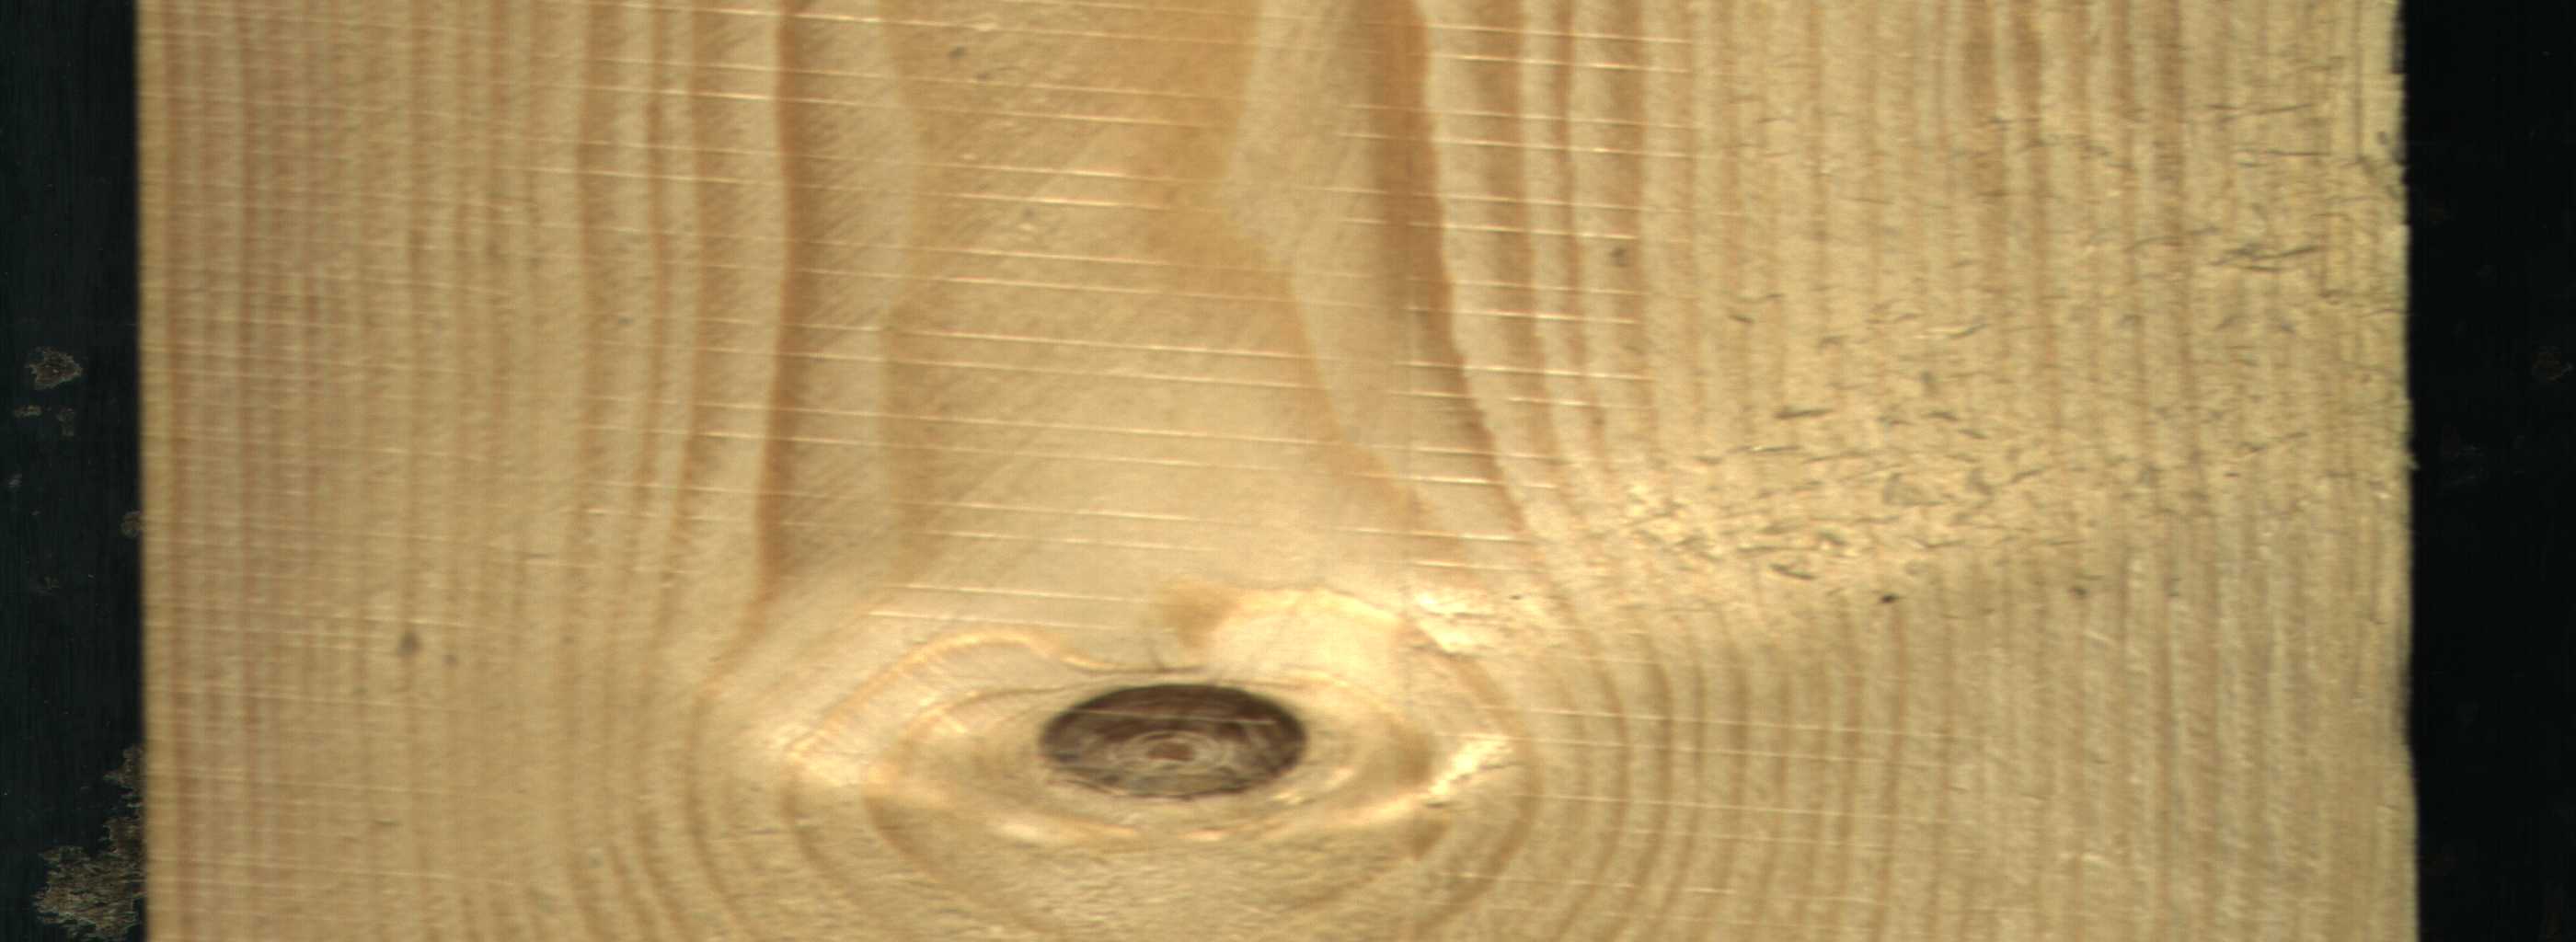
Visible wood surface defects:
Dead_Knot